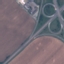
Land use / land cover: Highway